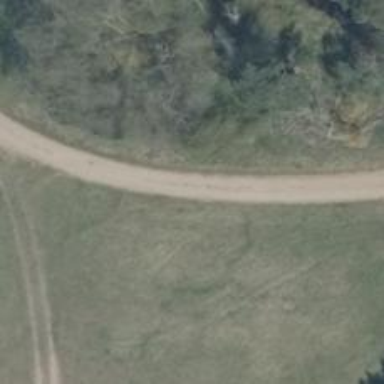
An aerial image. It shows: Sandy track road with grade 4 track type.